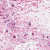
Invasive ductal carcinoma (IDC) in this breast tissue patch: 0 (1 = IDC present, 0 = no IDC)